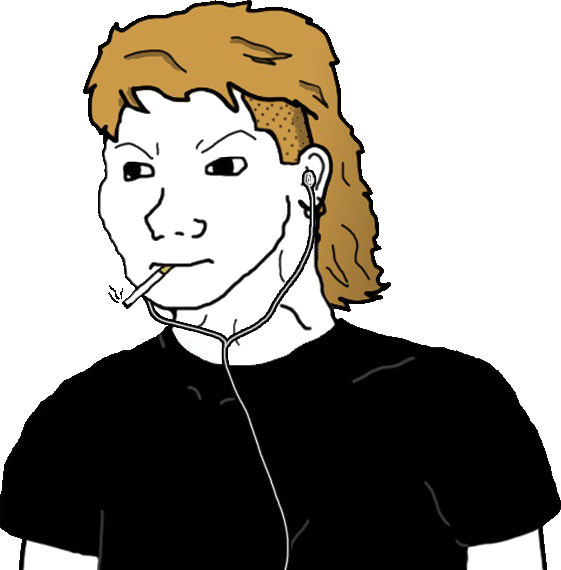
Label: 5_Doomer